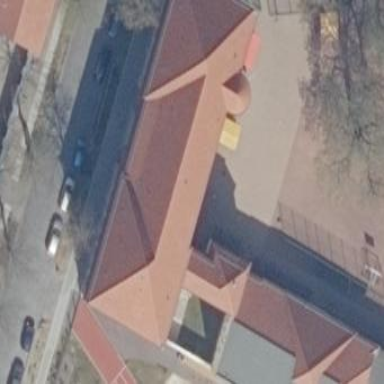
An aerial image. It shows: School building.